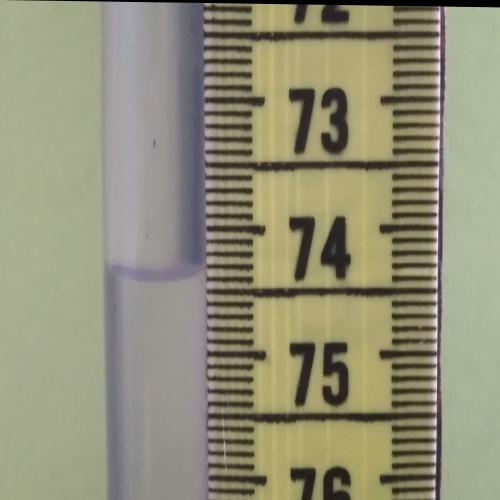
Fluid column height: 74.4 cm